Question: I have a visual studio solution and when I opened it I got an error saying:
> "<URL> : error : Unable to open the Web site
'<URL>'. To access local IIS Web sites, you must install
the following IIS components:In addition, you must run Visual Studio in the context of an
administrator account.For more information, press F1."
What is strange is that nothing is listed to install. NOTE : I have run visual studio as administrator. This is a screenshot of the solution in the explorer...

Really I have 2 questions:
1) What is the project type of the second project in the solution explorer?
2) Why wont it load? I do have IIS installed and I have other sites that run under the web development server....
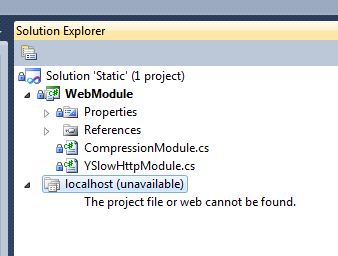
Answer: 1. Web Application or Web Site.
2. Project was pointing to a local IIS web site but this doesn't exist anymore.
About , maybe you erased by error your web site code and its physical folder, or the IIS web site.